Question: I have a 'Window' class that represent desktop windows, and some of them can be titled via a wrapper ('TitledWindow'), and some of them can be on top of others, also via a wrapper ('TopWindow').

Now, I'm trying to create a view-model for a 'Window', and I want it to support those three interfaces ('IWindow', 'ITitledWindow' and 'ITopWindow'). It looks like this:
'''
public class WindowViewModel : ITopWindow, ITitledWindow
{
private readonly IWindow _window;
public WindowViewModel(IWindow window)
{
_window = window;
}
public IntPtr Handle
{
get { return _window.Handle; }
}
public Boolean? IsTopmost
{
get
{
var thisTopWindow = _window as ITopWindow;
if (thisTopWindow == null)
return null;
return thisTopWindow.IsTopmost;
}
set
{
var thisTopWindow = _window as ITopWindow;
if (thisTopWindow != null)
thisTopWindow.IsTopmost = value;
}
}
public String Title
{
get
{
var thisTitledWindow = _window as ITitledWindow;
return thisTitledWindow == null ? null : thisTitledWindow.Title;
}
}
}
'''
This is how I get the view-models:
'''
public IList<WindowViewModel> OpenWindows
{
get
{
var windowViewModels =
from window in _windowEnumerator.EnumerateWindows()
let titledWindow = new TitledWindow(window, _windowTitleReader)
let topWindow = new TopWindow(titledWindow, _topmostManager)
select new WindowViewModel(topWindow);
return windowViewModels.ToList();
}
}
'''
The issue is that I can only get the 1 wrapper in the hierarchy.
All the windows in 'OpenWindows' are also 'ITopWindow', but are not 'ITitledWindow' because it wraps it inside in a 'private readonly' field (which should probably remain this way).
The only solution I have in mind is to introduce a class that will union them (like 'TitledTopWindow') but I'll have to make it for every variation of a window and that's too messy (especially later when I introduce new wrappers to introduce new functionality).
What's the proper way to do it?
Update:
In my searched I've read that you use wrappers to extend functionality, but not to extend the API (which is a goal here).
So if this issue can't be addressed in the way I've intended it to, how can I add functionality in this way?
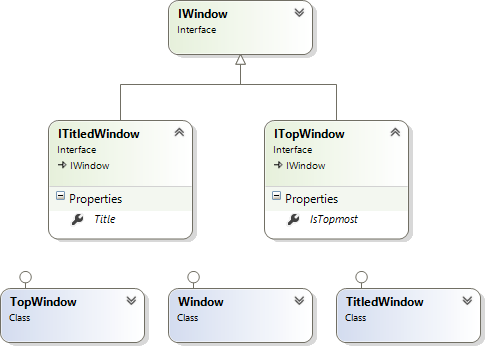
Answer: My suggestion was something along the lines of
'''
class Window
{
List<object> traits;
T GetTrait<T>()
{
return traits.Where(t => t.GetType() == typeof(T)).FirstOrDefault();
}
}
Window w;
var topLevel = w.GetTrait<TopLevel>();
if (topLevel != null)....
'''
But this suggestion requires serious reworking of the interfaces/code.
I think you really want something like following invalid code so you can add as many wrappers as you want and still let all interfaces to be visible on final class:
'''
class TopLevel<T> : T where T:Window
'''
I don't think you can directly achieve that (since you can't derive template class from its template parameter).
One way around is to generate derived class at runtime adding necessary interfaces and proxying all interfaces implemented by inner class. Possible approaches discussed/linked in <URL>.